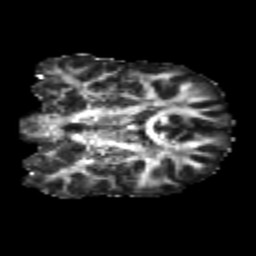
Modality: FA
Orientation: coronal
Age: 21
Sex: male
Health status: healthy
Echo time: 0.074 s